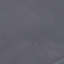
Land use / land cover: SeaLake